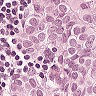
Metastatic tissue present: yes